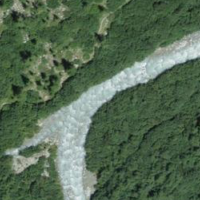
EUNIS habitat code: 31
Species observed at this site:
Vaccinium myrtillus